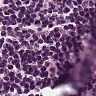
Metastatic tissue present: no